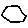
Label: hexagon